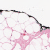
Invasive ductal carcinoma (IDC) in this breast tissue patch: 0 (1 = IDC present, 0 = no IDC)